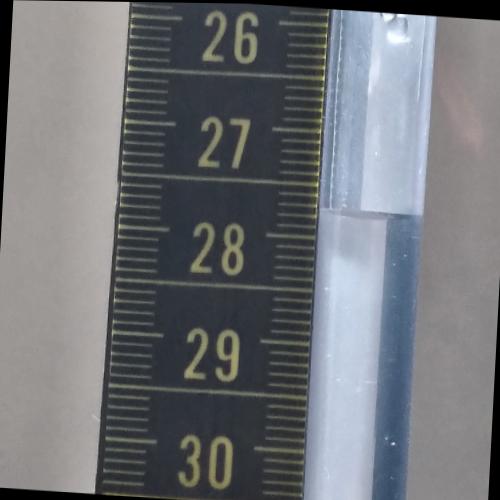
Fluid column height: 27.7 cm